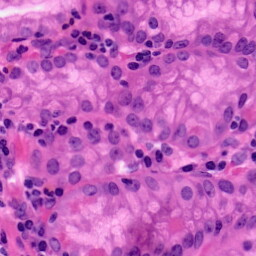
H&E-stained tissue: Pancreatic